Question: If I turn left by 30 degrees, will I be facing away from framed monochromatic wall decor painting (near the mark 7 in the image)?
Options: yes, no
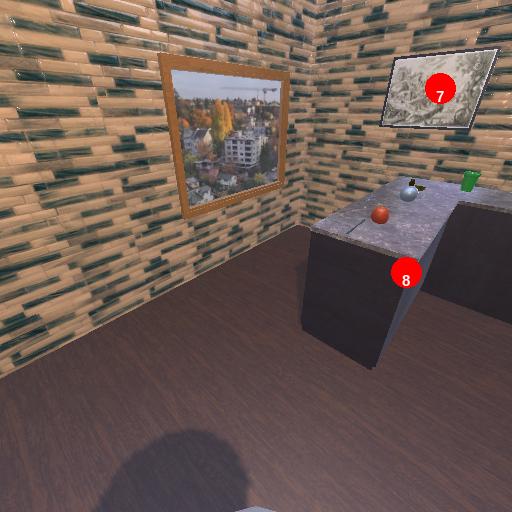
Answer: yes